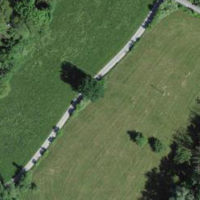
EUNIS habitat code: 25
Species observed at this site:
Tettigonia viridissima
Euonymus europaeus
Cichorium intybus